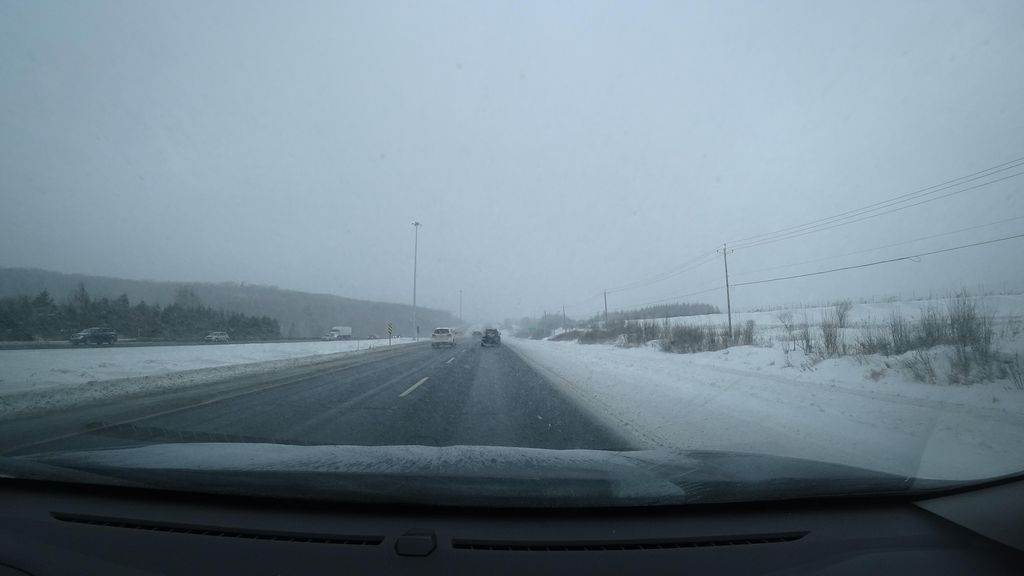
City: quebec_city